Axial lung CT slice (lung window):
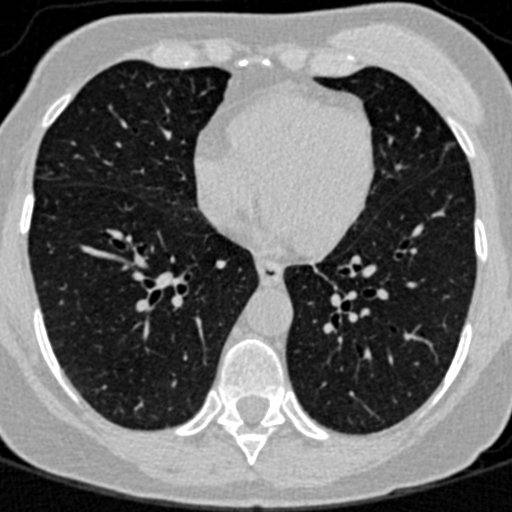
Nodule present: no